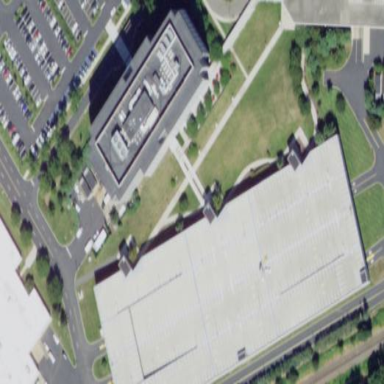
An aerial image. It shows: Office building.